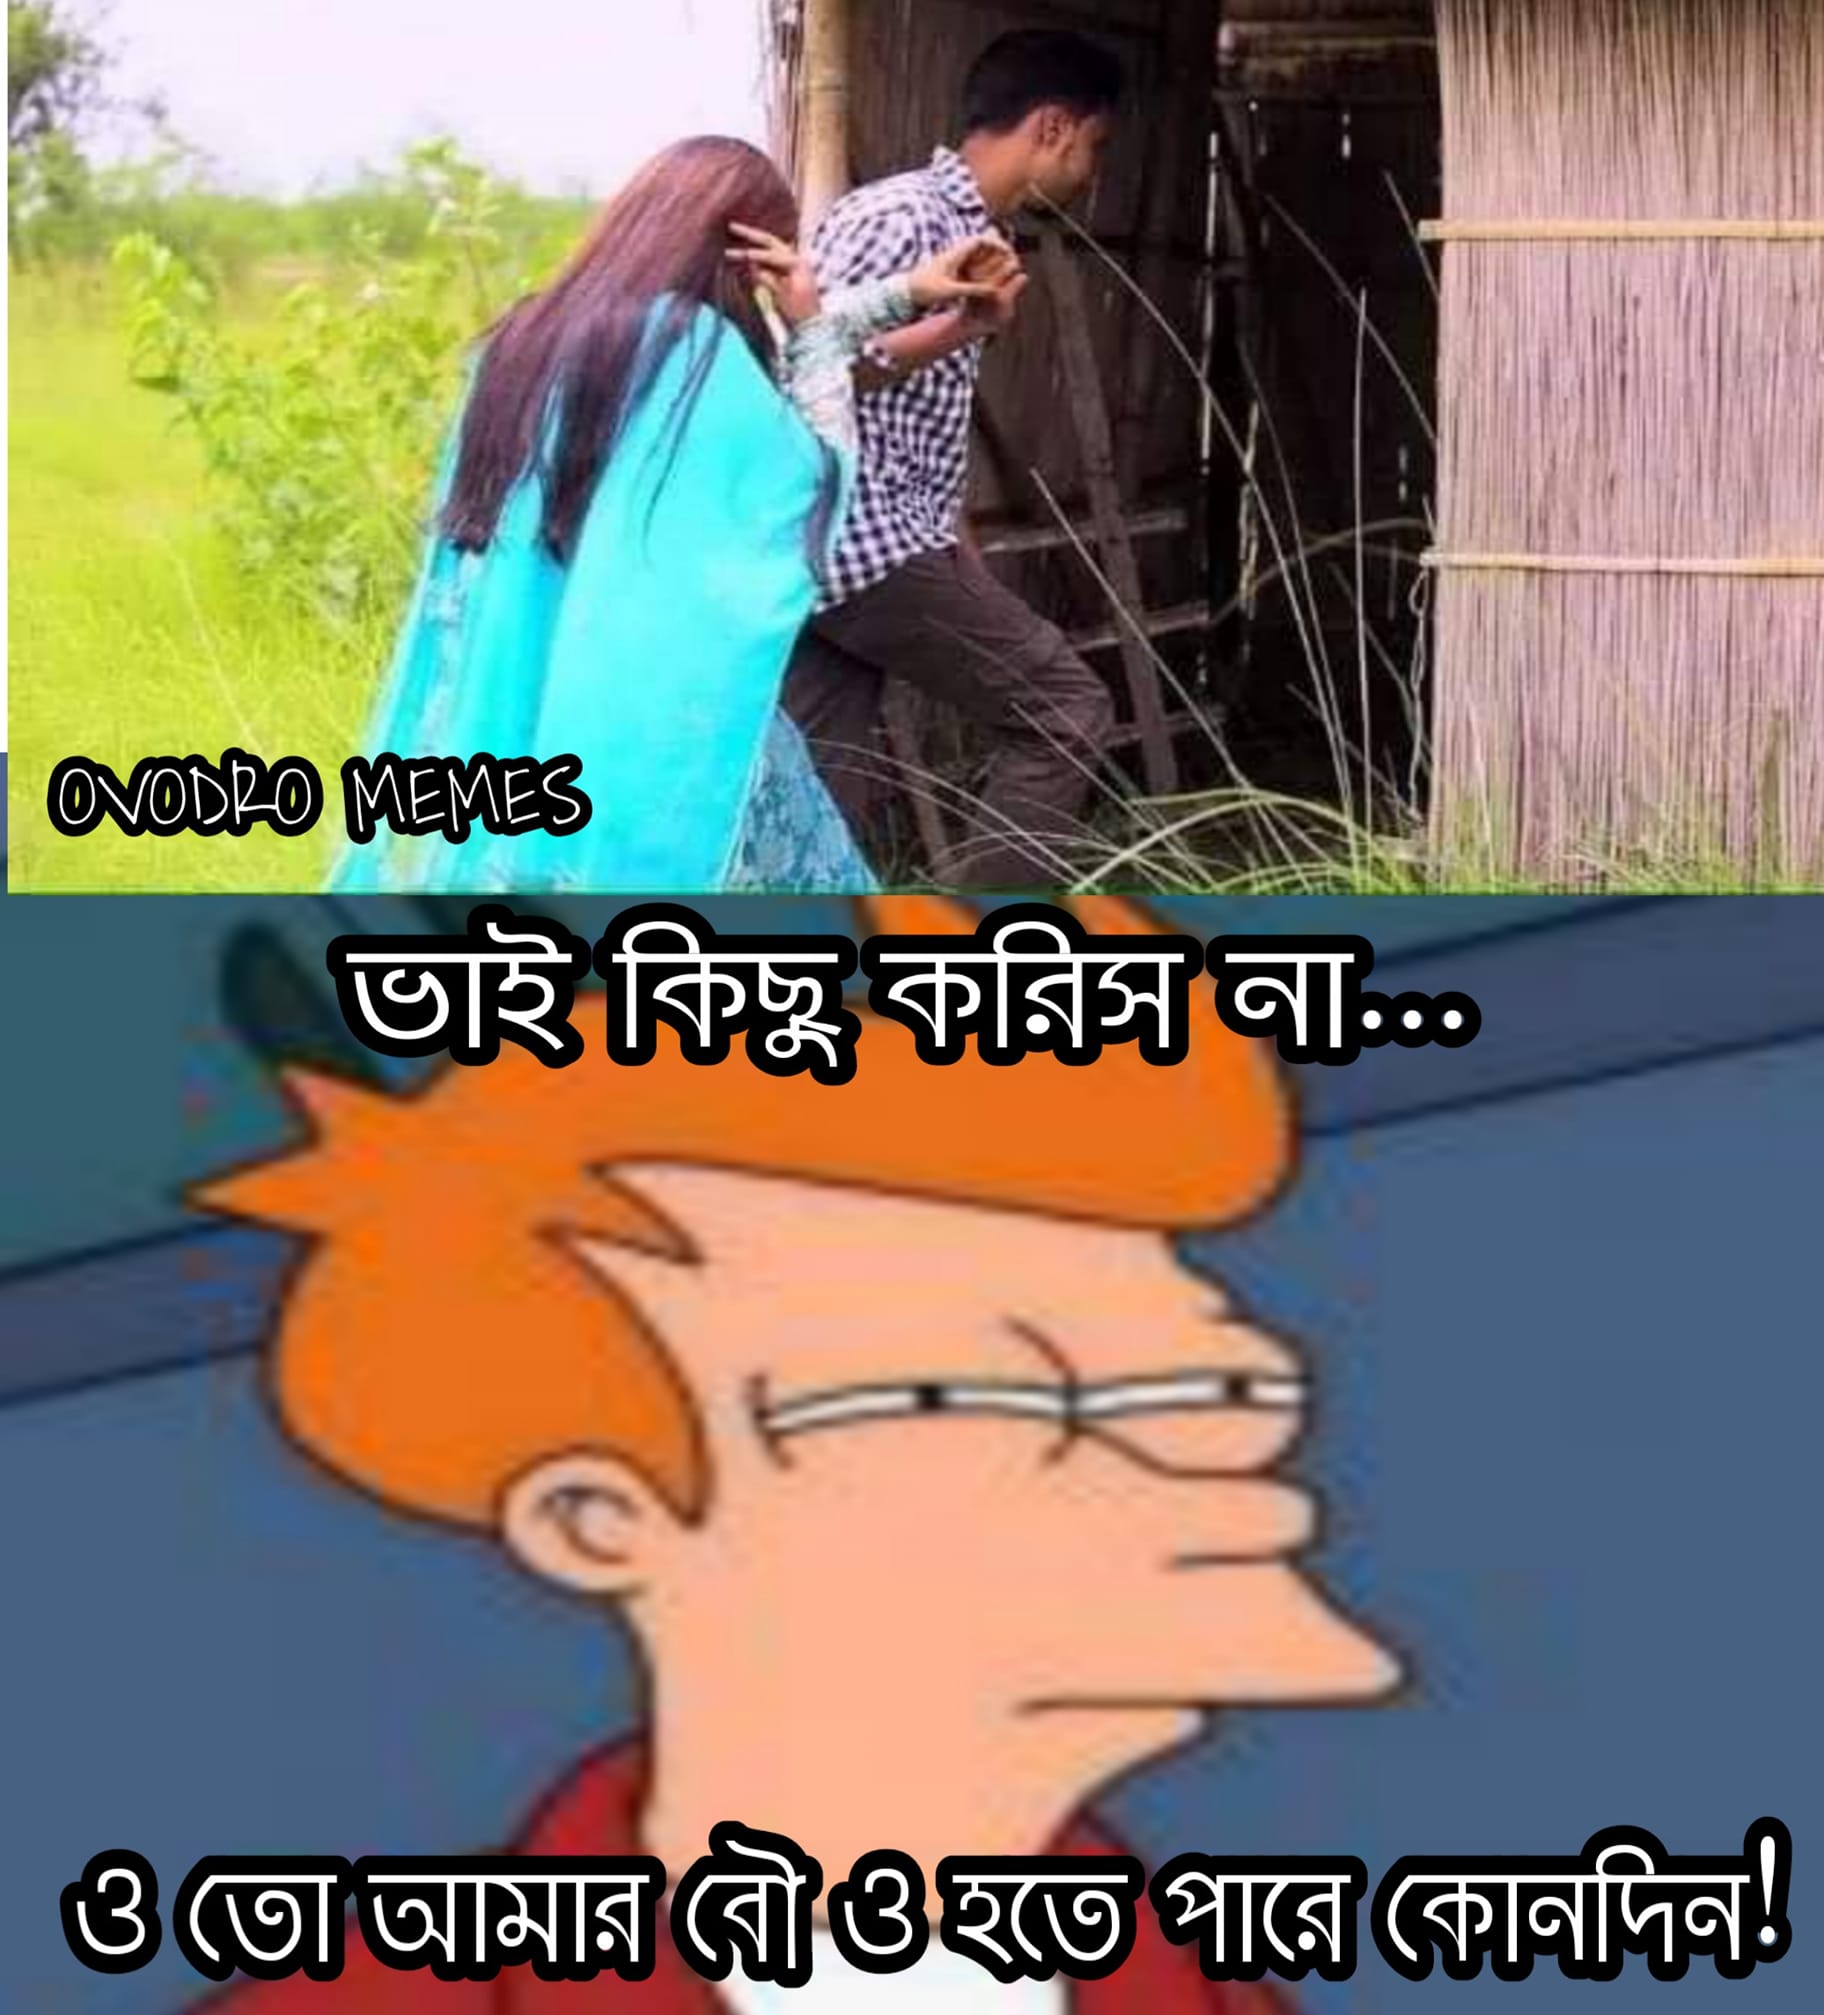
Caption: ভাই কিছু করিস না...   ও তো আমার বৌ ও হতে পারে কোনদিন !
Label: hate